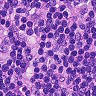
Metastatic tissue present: no